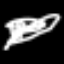
Label: fork